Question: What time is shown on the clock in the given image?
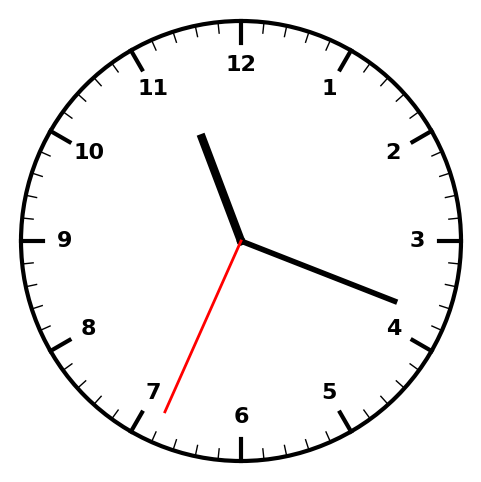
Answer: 11:18:34